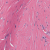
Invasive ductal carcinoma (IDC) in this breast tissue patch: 1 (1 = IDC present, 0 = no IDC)